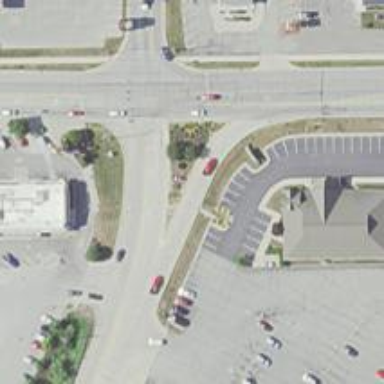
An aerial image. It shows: Secondary road with separate sidewalks.